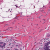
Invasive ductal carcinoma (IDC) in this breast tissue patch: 0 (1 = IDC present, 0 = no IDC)